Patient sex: F
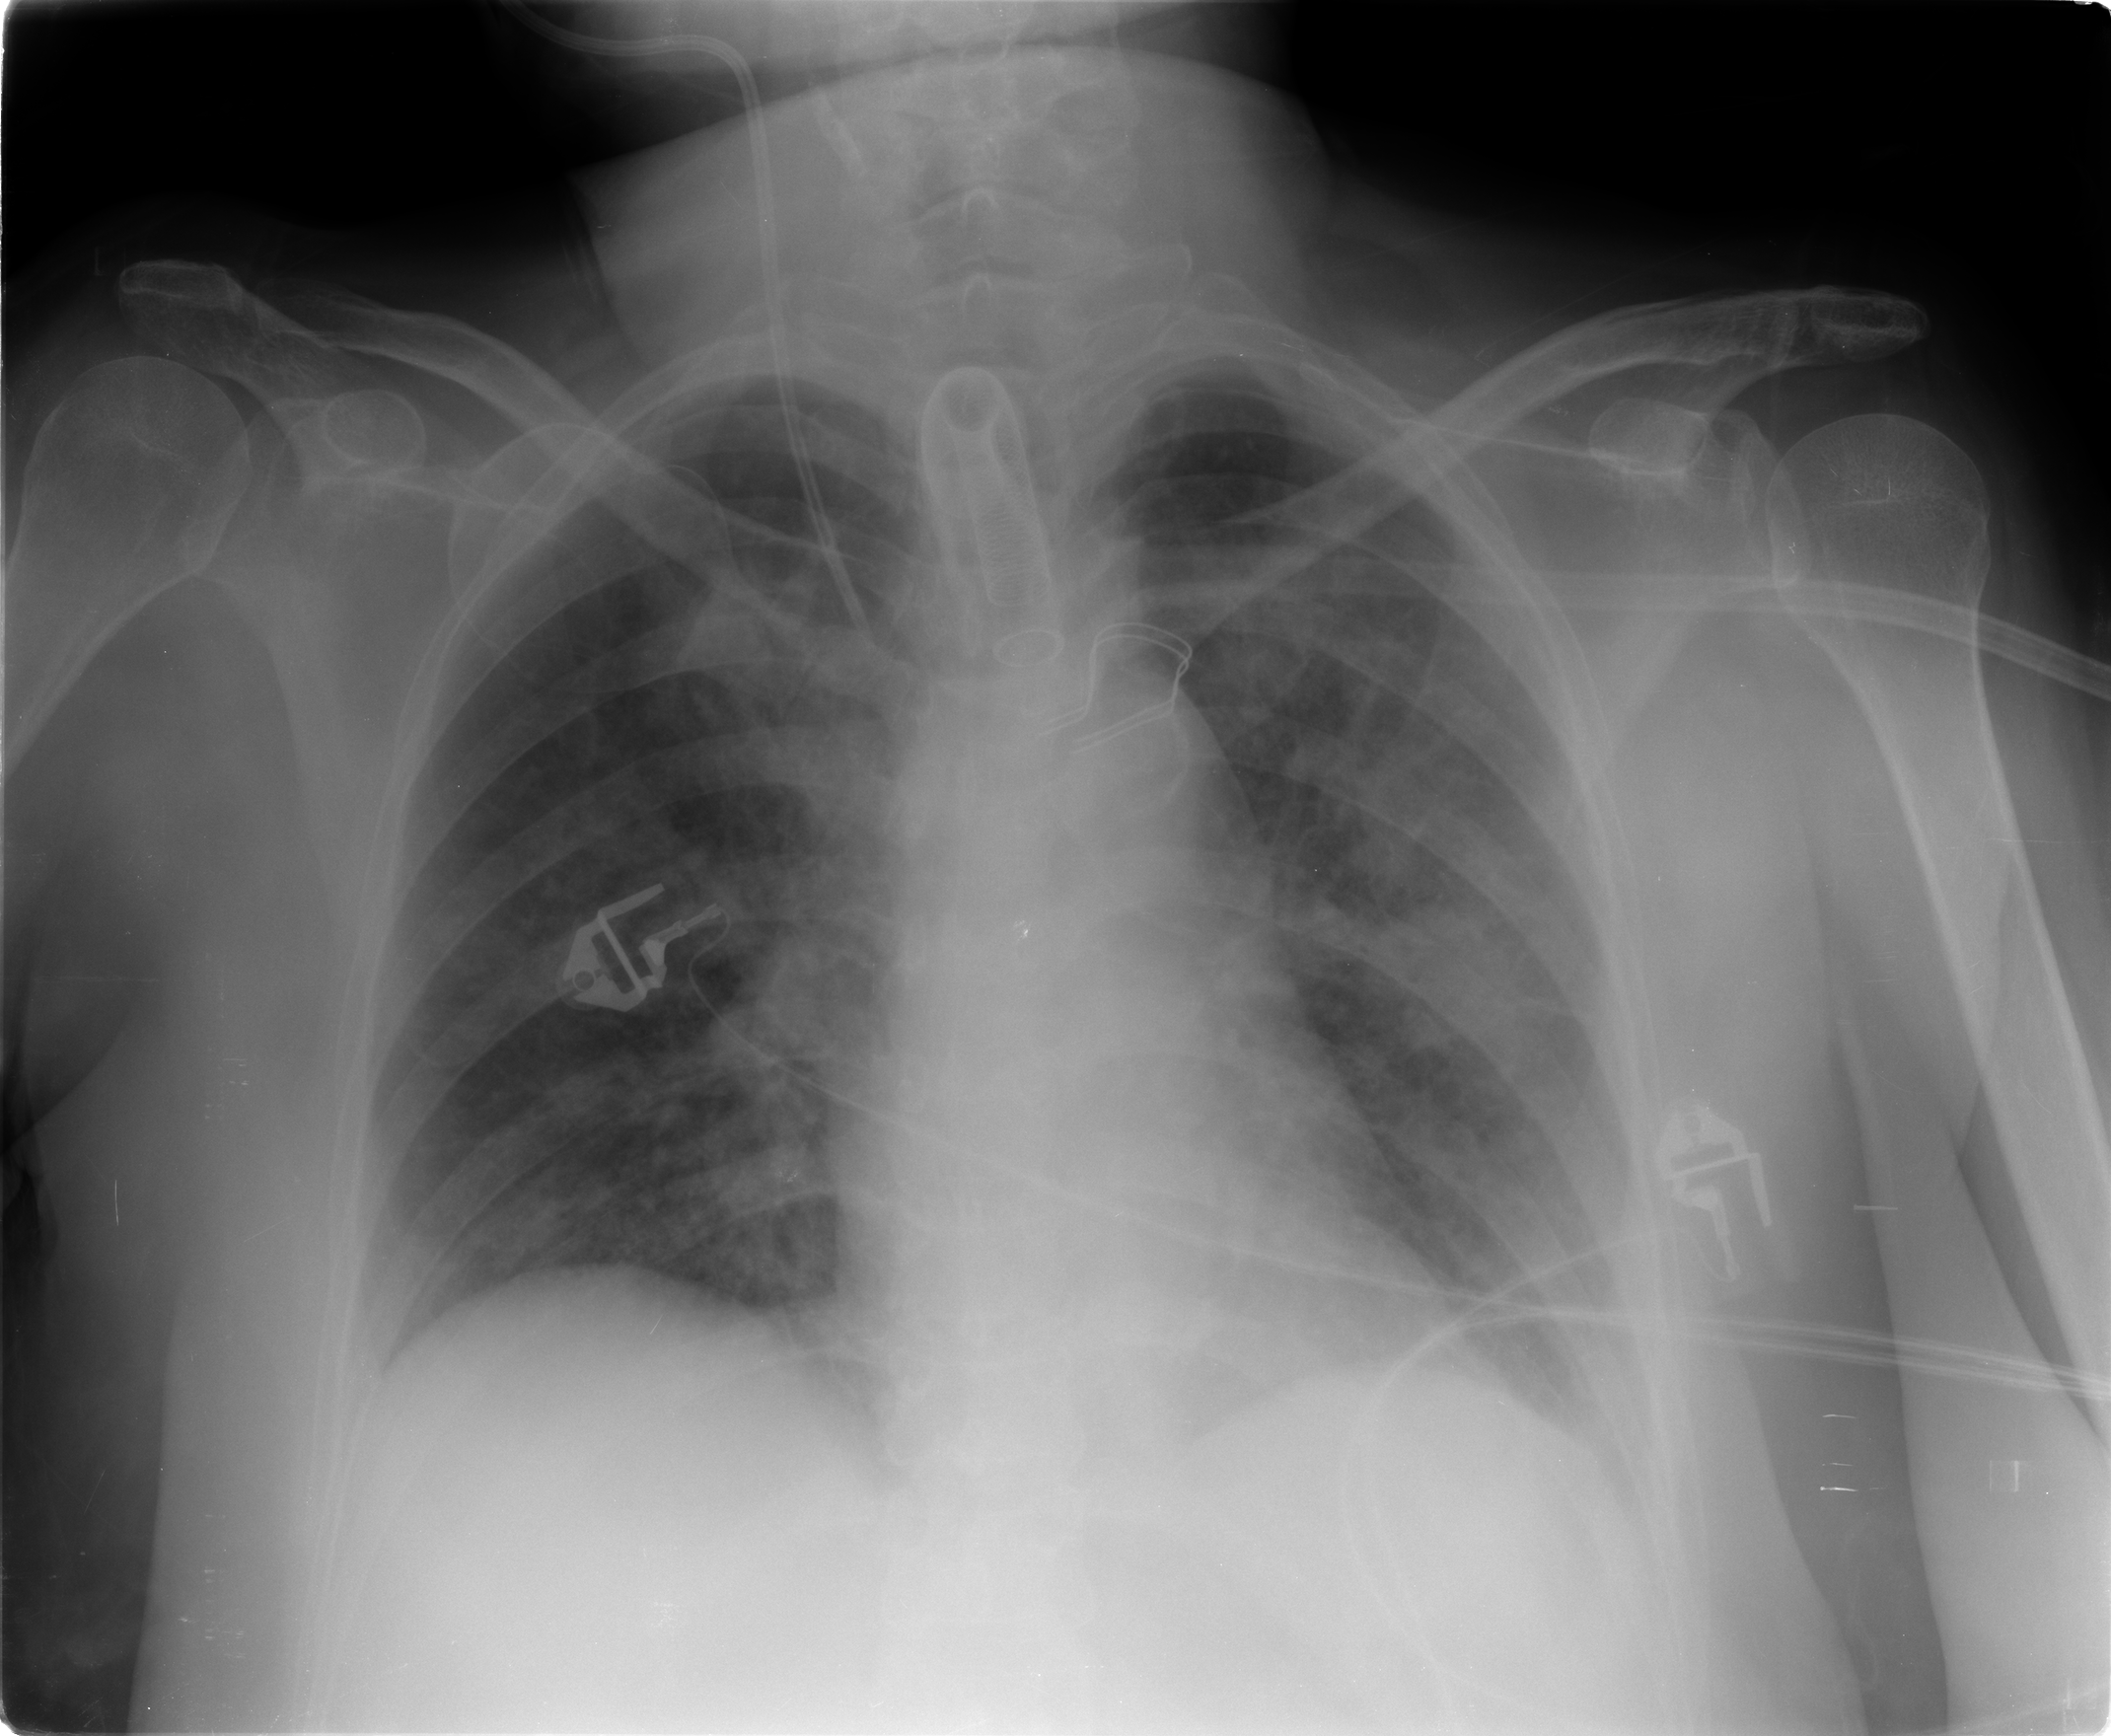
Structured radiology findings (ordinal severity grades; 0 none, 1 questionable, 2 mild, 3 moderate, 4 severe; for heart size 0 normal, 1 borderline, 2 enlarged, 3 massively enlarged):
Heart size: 0
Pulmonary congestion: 2
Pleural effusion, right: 0
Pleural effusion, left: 1
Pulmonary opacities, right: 3
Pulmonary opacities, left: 3
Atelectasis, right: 1
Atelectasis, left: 1